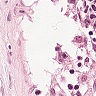
Metastatic tissue present: no